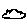
Label: cloud